Question: I'm using the AddThis widget and I copied the default code for the first option they have, which is the one with the facebook like, tweet etc... that code being:
'''
<!-- AddThis Button BEGIN -->
<div class="addthis_toolbox addthis_default_style ">
<a class="addthis_button_facebook_like" fb:like:layout="button_count"></a>
<a class="addthis_button_tweet"></a>
<a class="addthis_button_pinterest_pinit"></a>
<a class="addthis_counter addthis_pill_style"></a>
</div>
<script type="text/javascript">var addthis_config = {"data_track_addressbar":true};</script>
<script type="text/javascript" src="//s7.addthis.com/js/300/addthis_widget.js#pubid=ra-xxxxxxxxxxxxxxxxx"></script>
<!-- AddThis Button END -->
'''
However I wanted to add a Google Plus button as well, so I added this in to the code:
'''
<a class="addthis_button_google_plusone"></a>
'''
However this output a much smaller image compared to the others. Is there any way to get the more appropriate sized image?
Here is what it currently looks like:

As you can see the Google Plus icon is too small, however that's the right icon I want, just bigger; don't want the "badge".
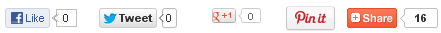
Answer: :
Use 'size' to size your buttons:
'''
<a class="addthis_button_google_plusone" g:plusone:size="medium"></a>
'''
<URL>
---
<URL>
Also, Code (maybe this is what you want):
'''
<div class="addthis_toolbox addthis_default_style">
<a class="addthis_button_google_plusone_badge" g:plusone:href="...your-link..."></a>
</div>
'''
, in your code itself, just add another anchor tag to the div:
'''
<a class="addthis_button_google_plusone_badge" ></a>
'''